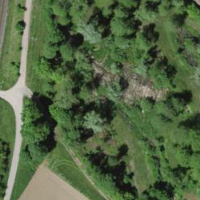
EUNIS habitat code: 52
Species observed at this site:
Certhia brachydactyla
Corvus corone
Motacilla cinerea
Cyanistes caeruleus
Anas platyrhynchos
Troglodytes troglodytes
Fringilla coelebs
Aegithalos caudatus
Buteo buteo
Turdus merula
Phylloscopus collybita
Poecile palustris
Gallinula chloropus
Parus major
Erithacus rubecula
Milvus migrans
Milvus milvus
Pieris rapae
Phoenicurus ochruros
Accipiter nisus